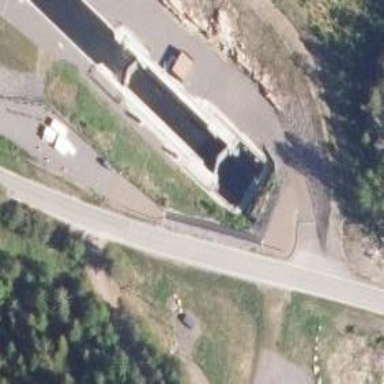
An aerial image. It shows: Lock gate along waterway.